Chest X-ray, AP view. Patient: 31 years old, sex F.
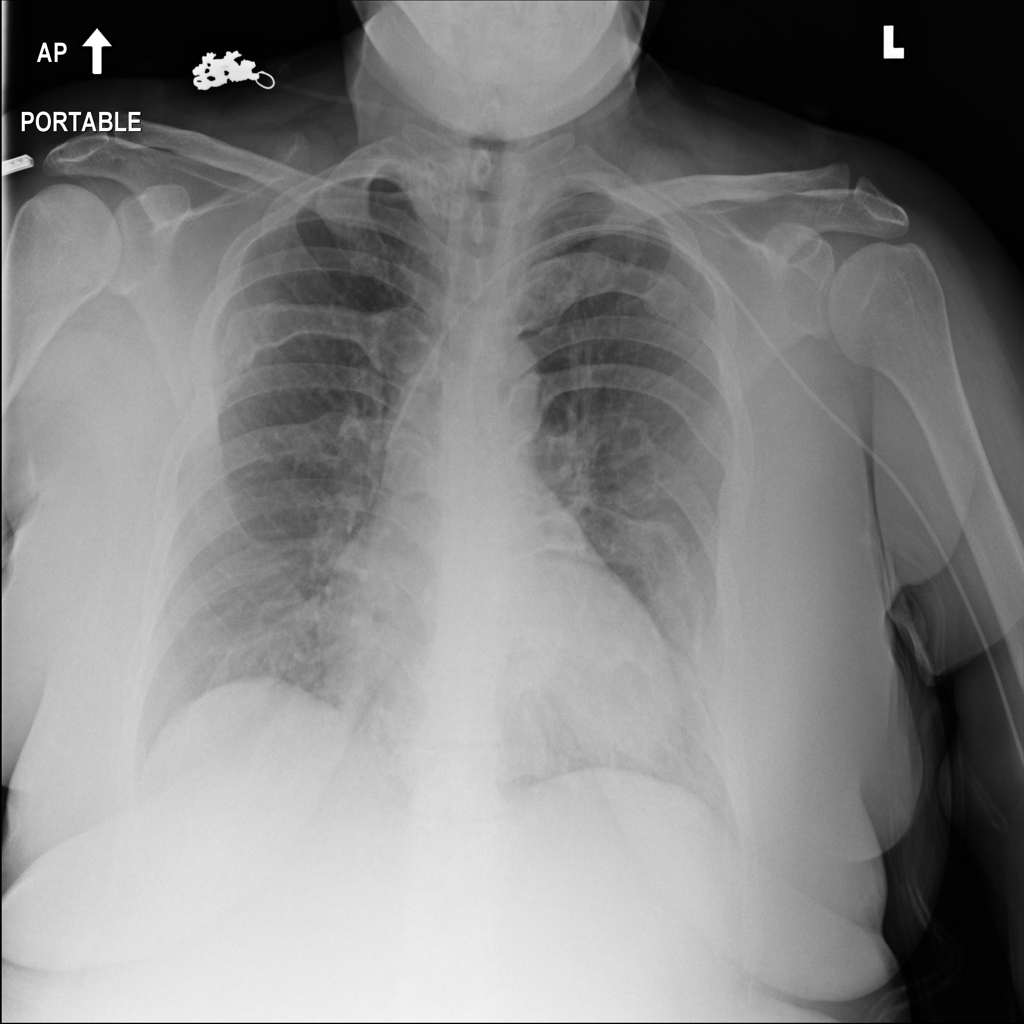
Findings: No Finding